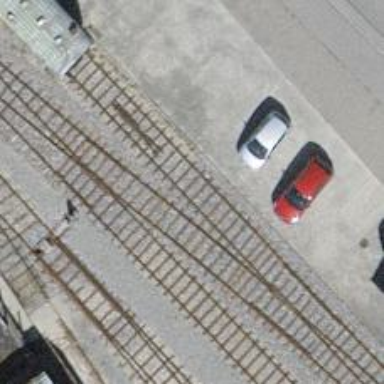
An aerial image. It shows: Railway yard used for servicing trains.